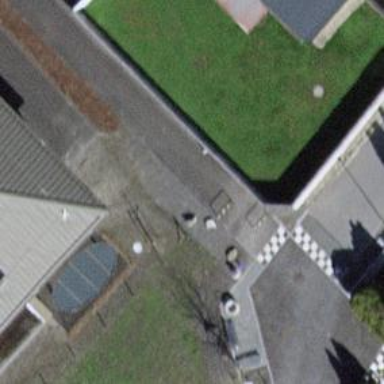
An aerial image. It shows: Bollard barrier.